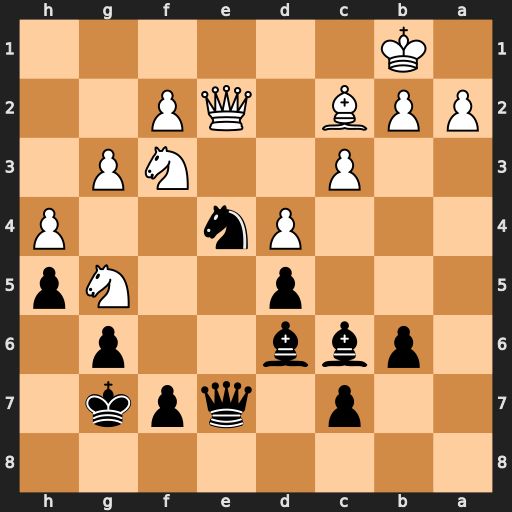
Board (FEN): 8/2p1qpk1/1pbb2p1/3p2Np/3Pn2P/2P2NP1/PPB1QP2/1K6
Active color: b
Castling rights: -
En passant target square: -
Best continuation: Nxc3+ bxc3 Qxe2